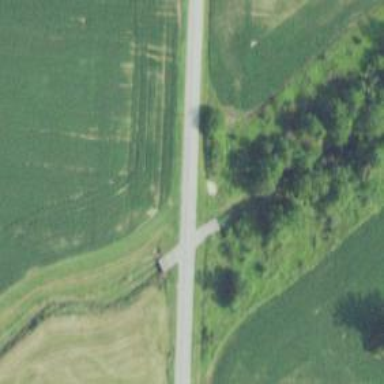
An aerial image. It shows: Culvert tunnel.